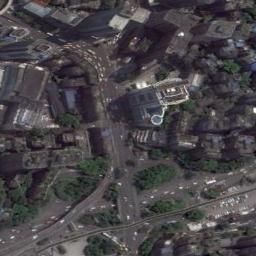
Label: commercial_area